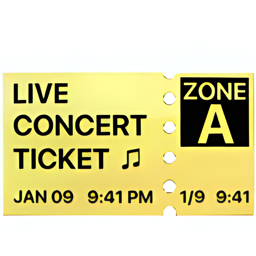
Name: ticket
Emoji: 🎫
Group: Activities
Sub-group: event